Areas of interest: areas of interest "Shopping Mall"
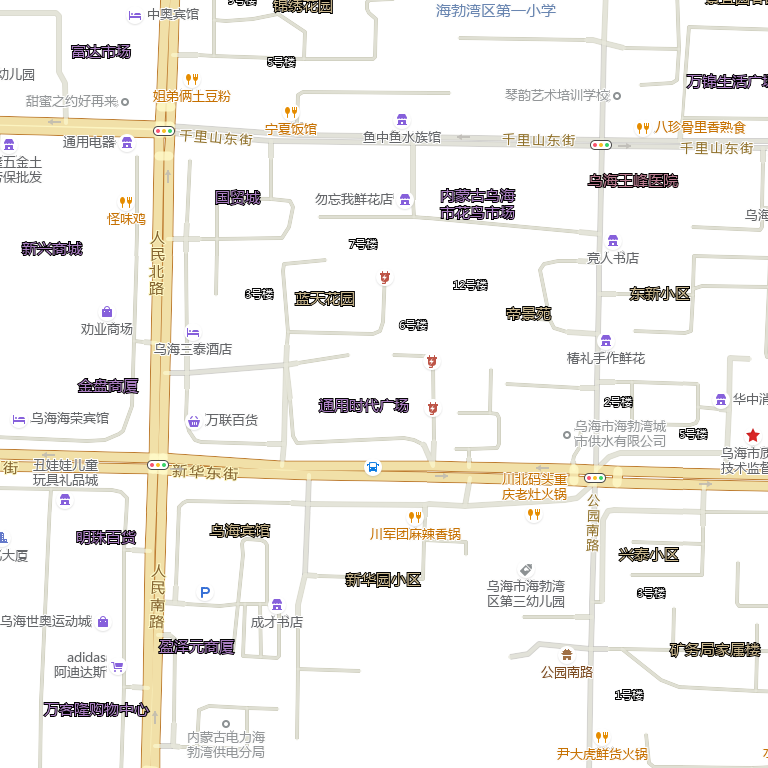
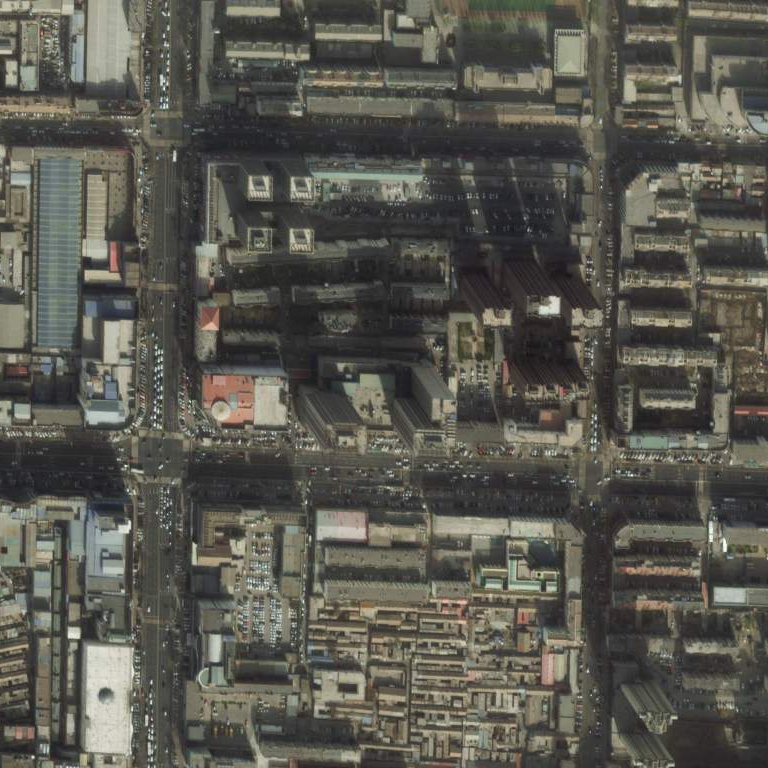